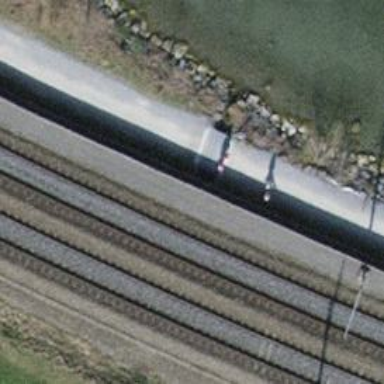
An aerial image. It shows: Path on boardwalk bridge.